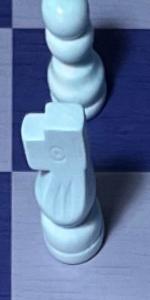
Label: Knight_White